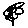
Label: flower